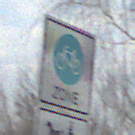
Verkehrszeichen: BeginnFahrradzone
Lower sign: MehrspurigeFahrzeugeFrei9
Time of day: MorningAfternoon
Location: Outdoor (Nature)
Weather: PartlyCloudy
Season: Autumn
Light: Natural